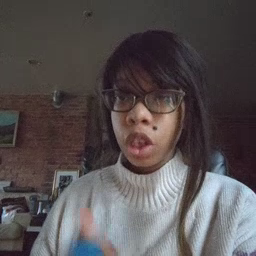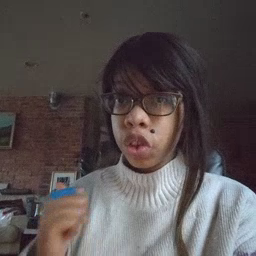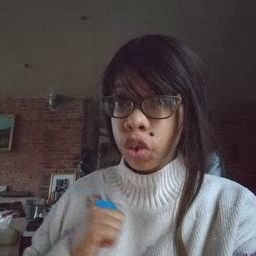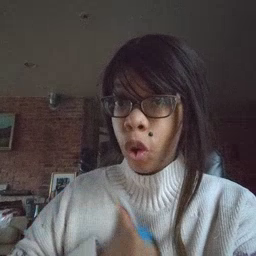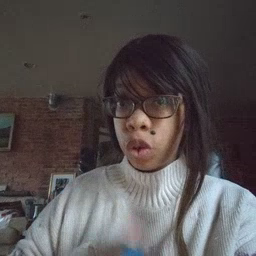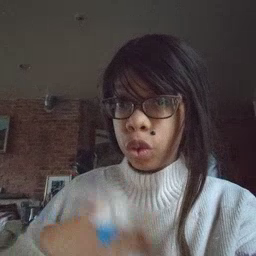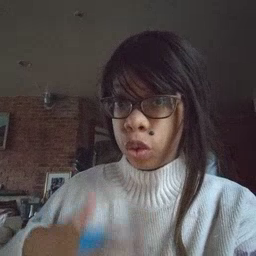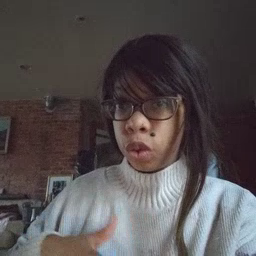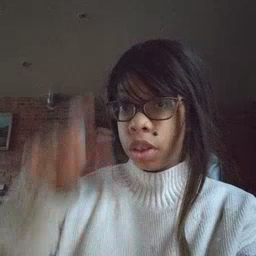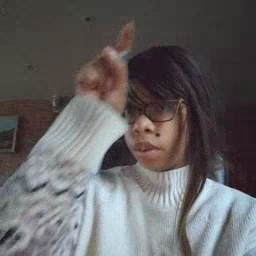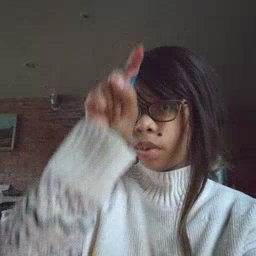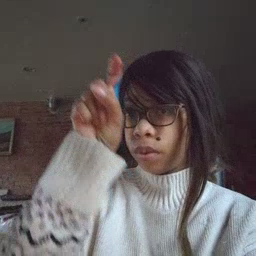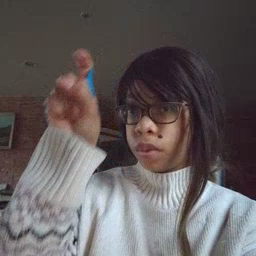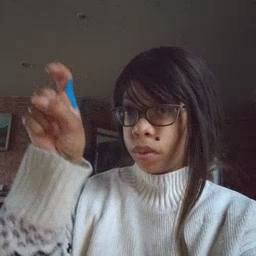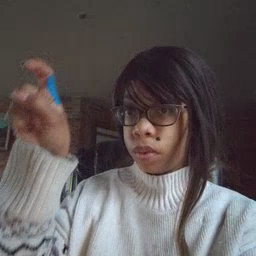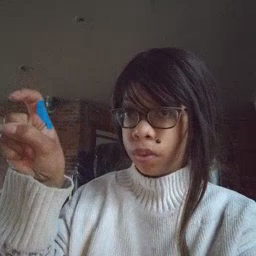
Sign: closet